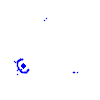
Particle: electron